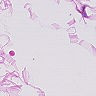
Metastatic tissue present: no